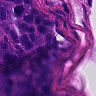
Metastatic tissue present: yes